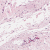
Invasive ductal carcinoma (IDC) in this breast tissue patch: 0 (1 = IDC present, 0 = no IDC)